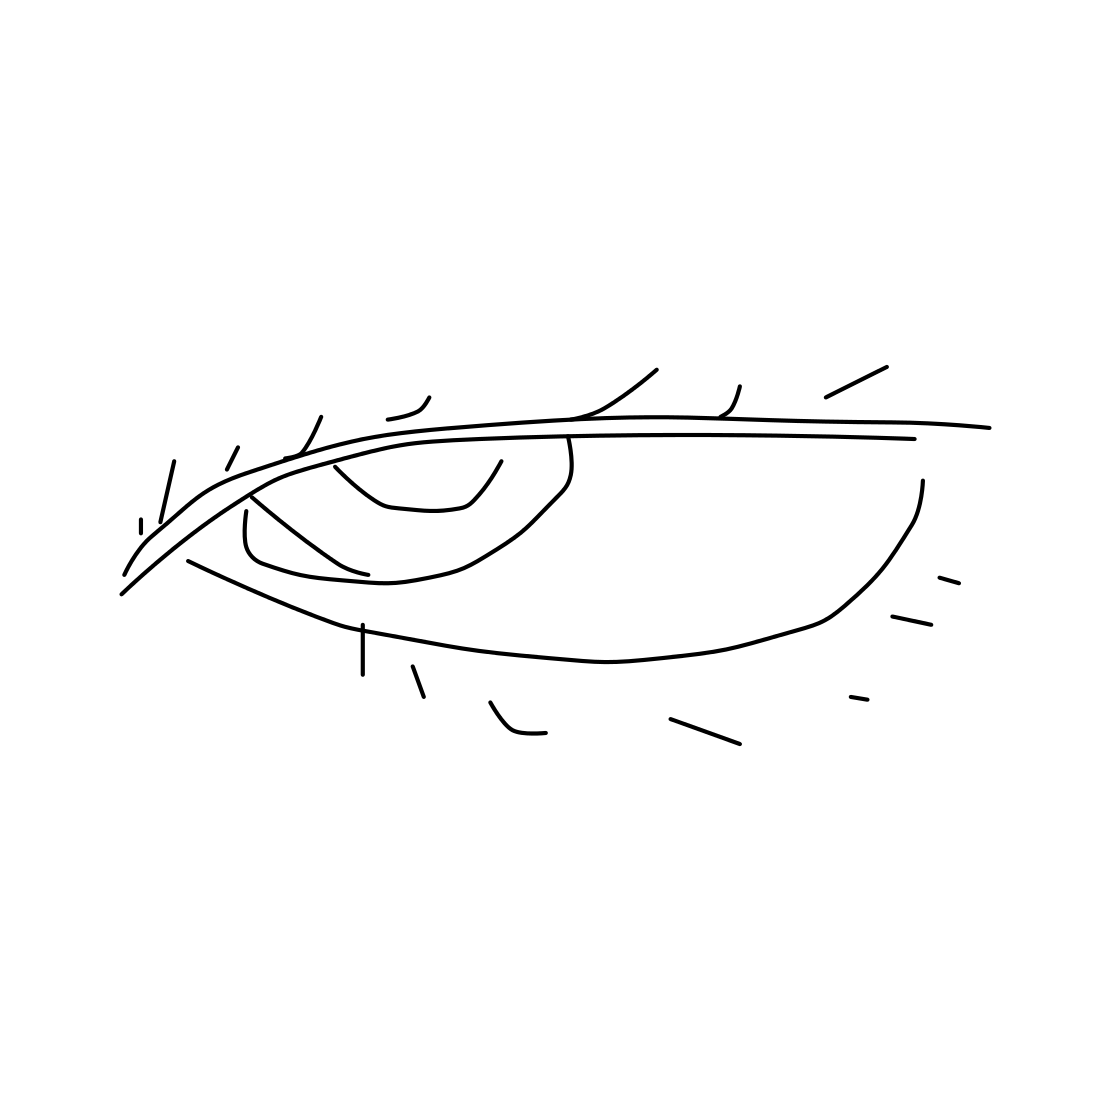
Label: eye